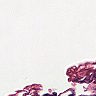
Metastatic tissue present: no